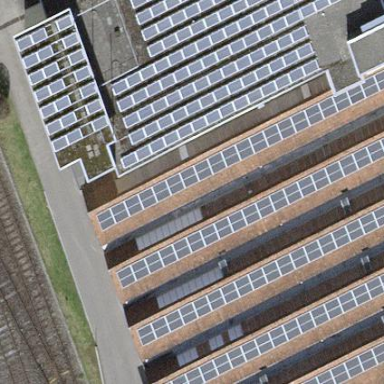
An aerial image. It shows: Solar power generator utilizing photovoltaic technology with solar photovoltaic panels.